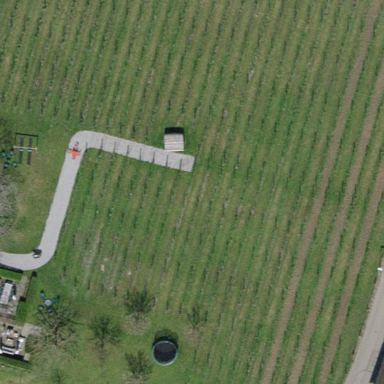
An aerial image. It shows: Vineyard growing grapes.